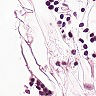
Metastatic tissue present: no